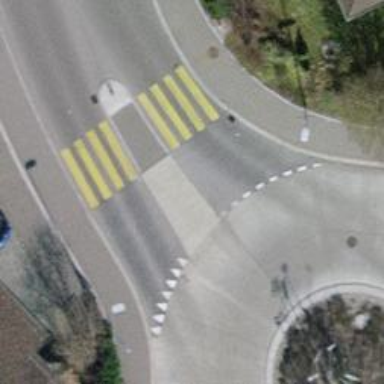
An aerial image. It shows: Uncontrolled zebra crossing with central island.